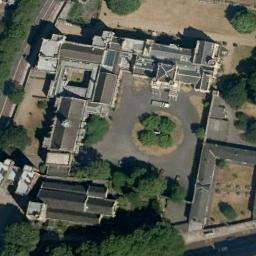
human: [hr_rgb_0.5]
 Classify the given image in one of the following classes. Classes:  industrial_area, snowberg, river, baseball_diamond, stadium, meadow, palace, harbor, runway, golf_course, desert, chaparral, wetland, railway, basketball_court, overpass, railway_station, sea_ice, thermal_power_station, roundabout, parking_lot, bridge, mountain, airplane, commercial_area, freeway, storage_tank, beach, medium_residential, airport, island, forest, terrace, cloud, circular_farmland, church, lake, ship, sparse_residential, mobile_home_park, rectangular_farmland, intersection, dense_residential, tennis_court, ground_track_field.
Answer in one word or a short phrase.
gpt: palace